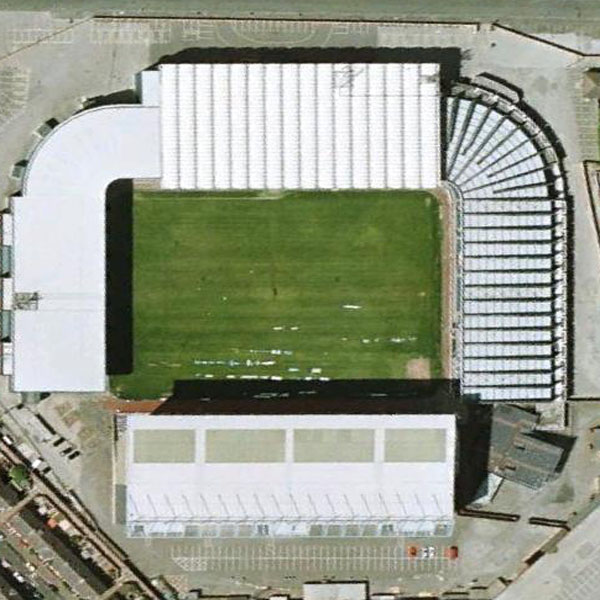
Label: footballField